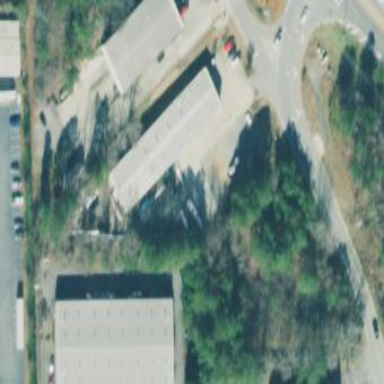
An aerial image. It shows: Commercial building.